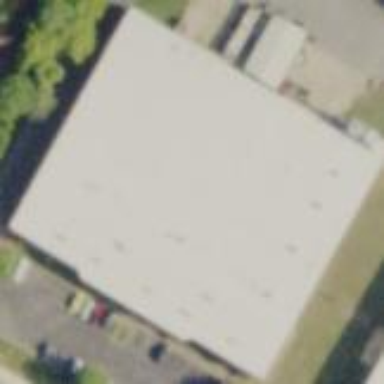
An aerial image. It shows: Warehouse building.